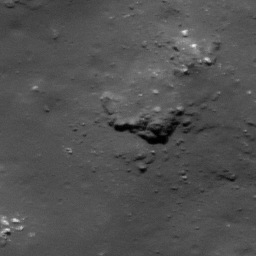
Pit: Tycho 5d
Host crater: Tycho
Host type: impact_melt
Lunar coordinates: latitude -42.612, longitude 348.648